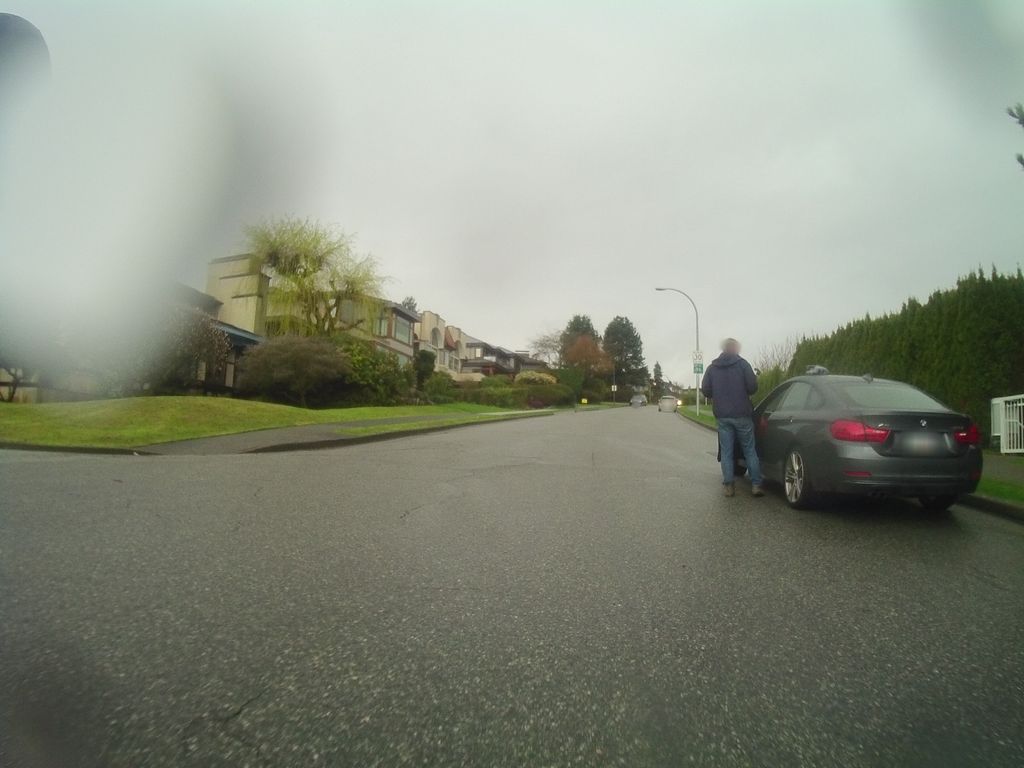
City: vancouver